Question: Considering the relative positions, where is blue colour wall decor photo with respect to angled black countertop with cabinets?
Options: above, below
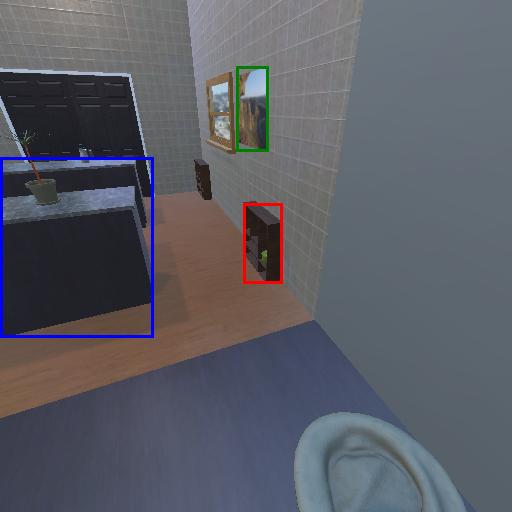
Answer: above